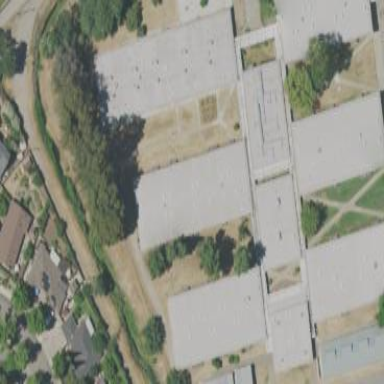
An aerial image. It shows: School building.